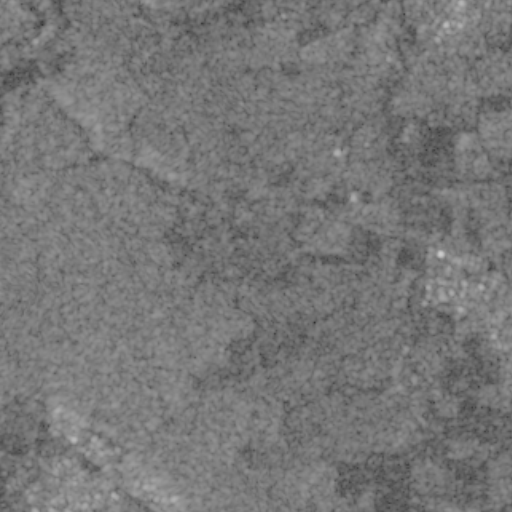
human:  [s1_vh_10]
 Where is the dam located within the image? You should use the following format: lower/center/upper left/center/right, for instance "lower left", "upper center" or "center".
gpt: The dam is located in the upper left of the image.
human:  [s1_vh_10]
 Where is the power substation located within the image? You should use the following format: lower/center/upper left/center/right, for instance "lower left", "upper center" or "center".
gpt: The power substation is located in the center right of the image.
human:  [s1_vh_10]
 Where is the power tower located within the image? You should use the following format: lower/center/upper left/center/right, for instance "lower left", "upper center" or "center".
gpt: The power tower is located in the upper right of the image.
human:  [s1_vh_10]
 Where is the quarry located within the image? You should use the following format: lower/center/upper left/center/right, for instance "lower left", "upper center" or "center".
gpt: The quarry is located in the upper right of the image.
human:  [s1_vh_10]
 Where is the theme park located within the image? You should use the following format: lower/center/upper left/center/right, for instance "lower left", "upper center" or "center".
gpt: The theme park is located in the upper left of the image.
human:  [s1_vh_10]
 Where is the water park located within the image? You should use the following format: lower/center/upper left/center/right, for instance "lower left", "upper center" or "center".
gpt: The water park is located in the upper right of the image.
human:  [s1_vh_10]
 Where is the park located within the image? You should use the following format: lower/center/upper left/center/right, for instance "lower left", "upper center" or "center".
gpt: There is no park in the image.

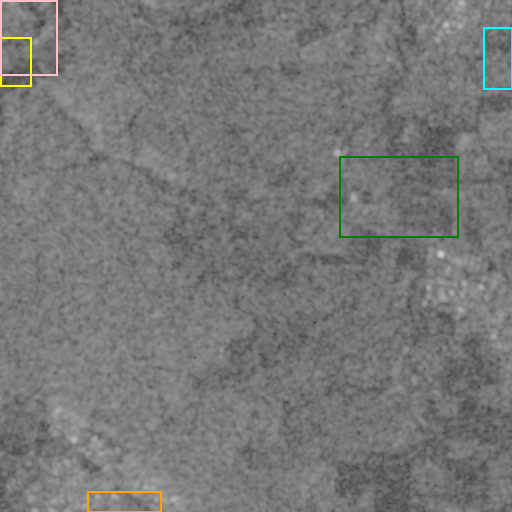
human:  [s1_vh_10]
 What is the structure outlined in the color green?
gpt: The structure outlined in green is a crop field.
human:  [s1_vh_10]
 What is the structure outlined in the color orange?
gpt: The structure outlined in orange is a park.
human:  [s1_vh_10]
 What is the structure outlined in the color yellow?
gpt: The structure outlined in yellow is a parking lot.
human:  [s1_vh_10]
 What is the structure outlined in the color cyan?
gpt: The structure outlined in cyan is a quarry.
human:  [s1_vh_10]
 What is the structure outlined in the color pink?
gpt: The structure outlined in pink is a theme park.
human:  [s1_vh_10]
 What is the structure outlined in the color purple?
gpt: There is no purple outline.